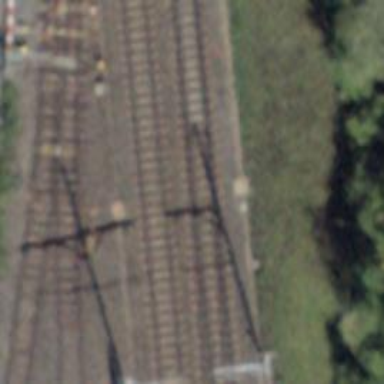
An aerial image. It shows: Single-track railway with electrified contact lines.